Question: This is my lambda to get the data from pub_page_menustructur

this is the lambda expression i had write. it have the same effection as "select * from pub_page_menustructur where parentid = null" show in the picture. is there any other way to show as "parentid is null"
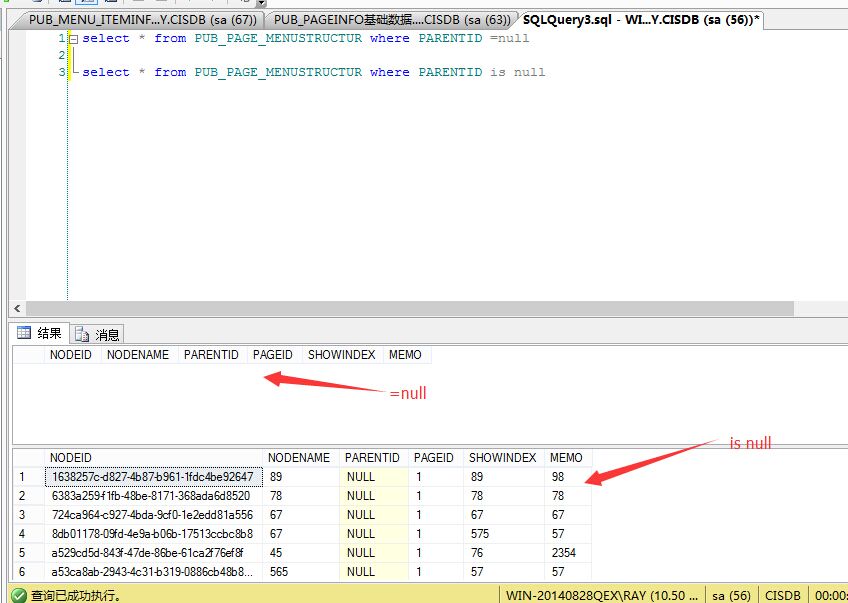
Answer: This way work for you if you are using Entity Framework
'''
var result = dbcontext.PUB_PAGE_MANUSTRUCTURE.Where(w => w.PARENTID == null).ToList();
'''